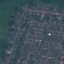
Land use / land cover class: Residential